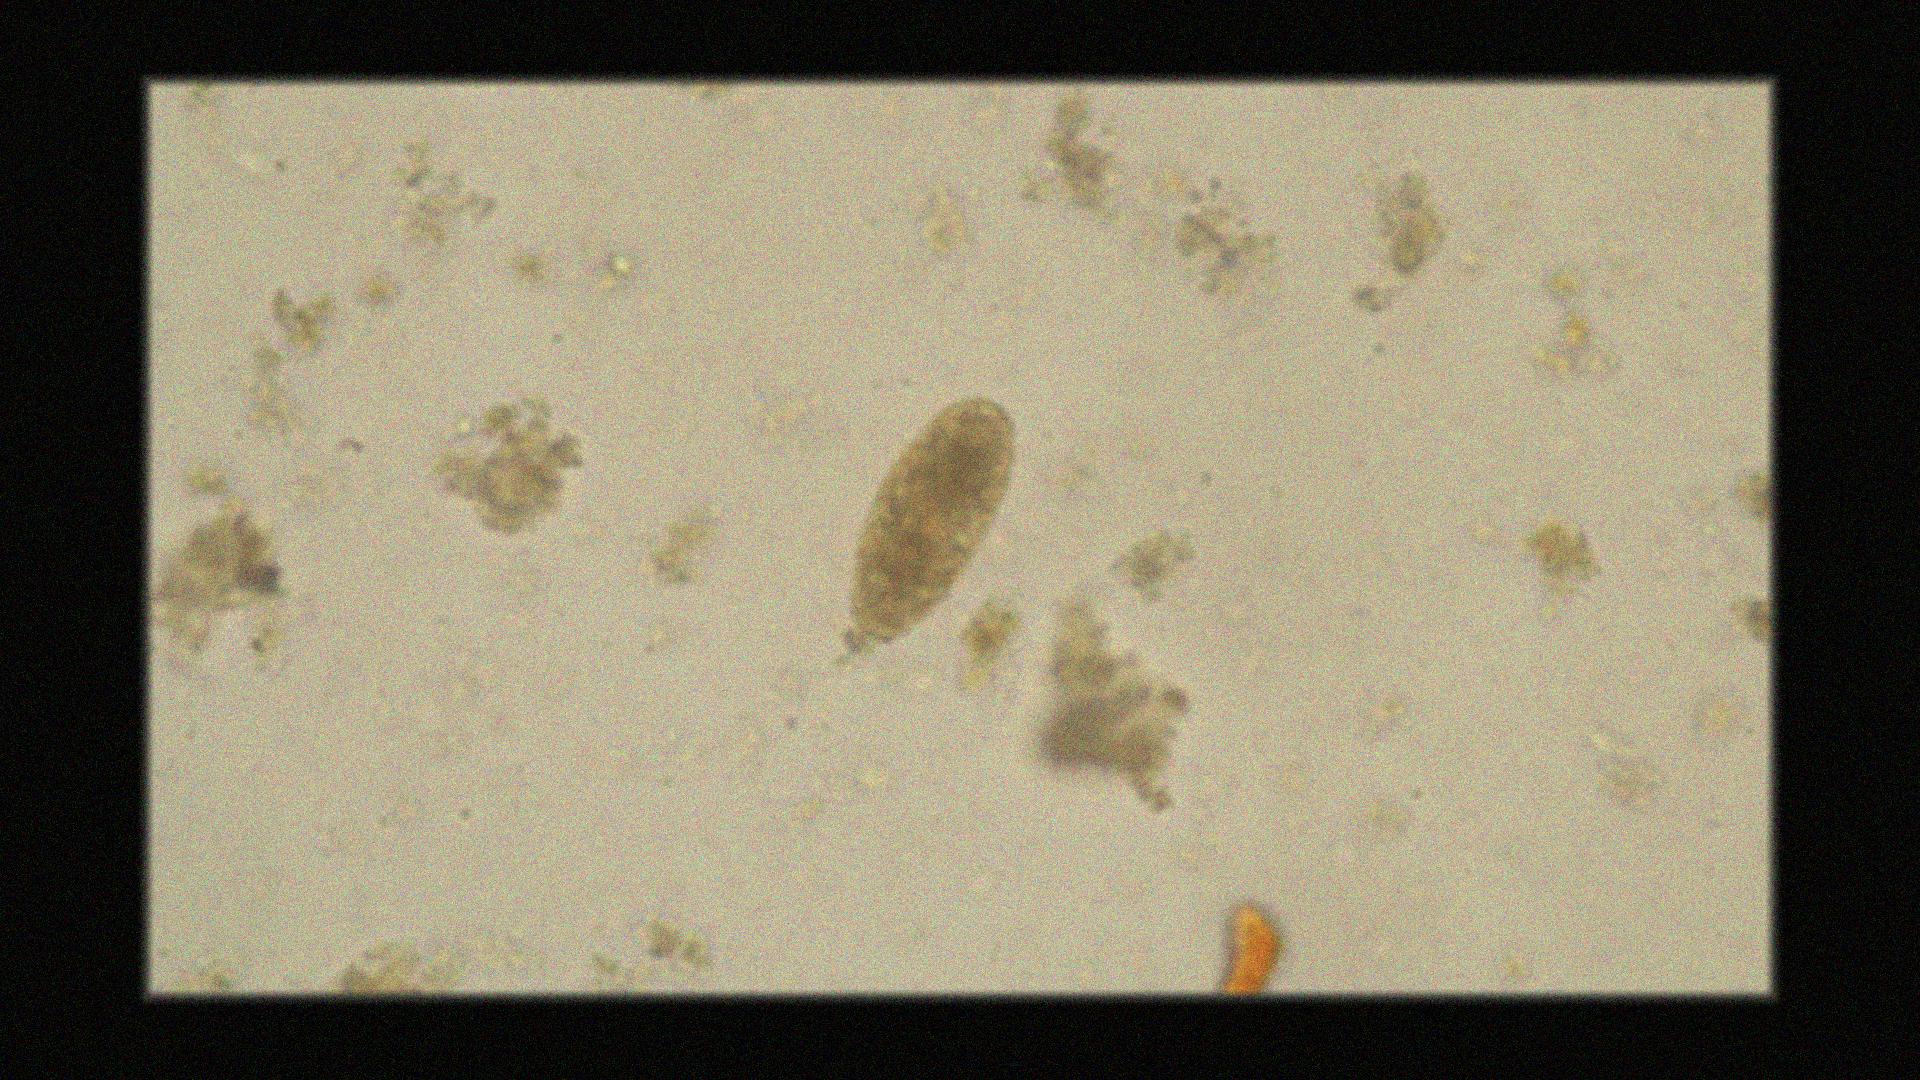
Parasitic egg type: Ascaris lumbricoides